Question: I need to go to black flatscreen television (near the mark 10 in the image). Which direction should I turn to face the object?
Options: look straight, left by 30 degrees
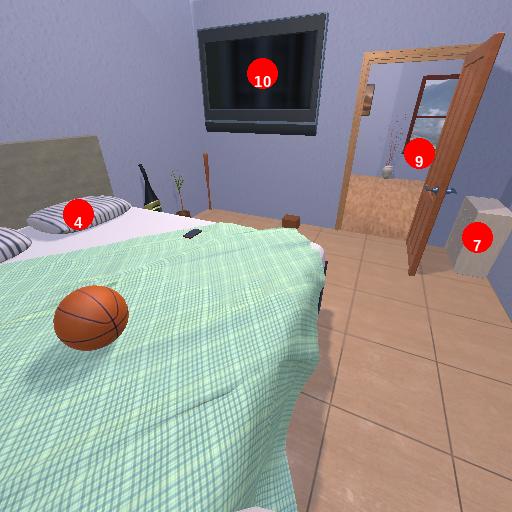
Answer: look straight